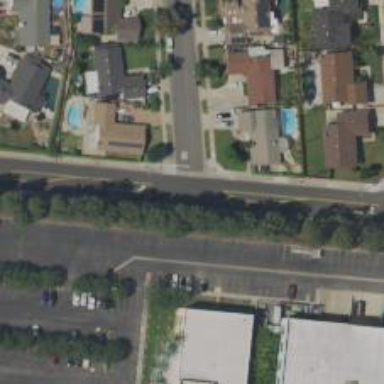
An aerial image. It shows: Left sidewalk along asphalt tertiary road.